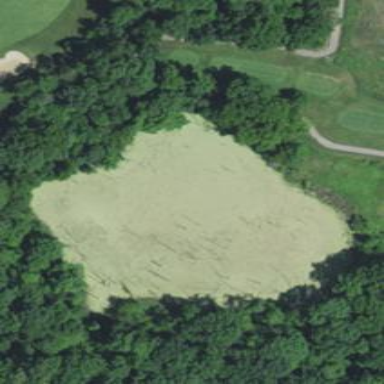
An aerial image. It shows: Water hazard on golf course. The hazard is natural water feature.